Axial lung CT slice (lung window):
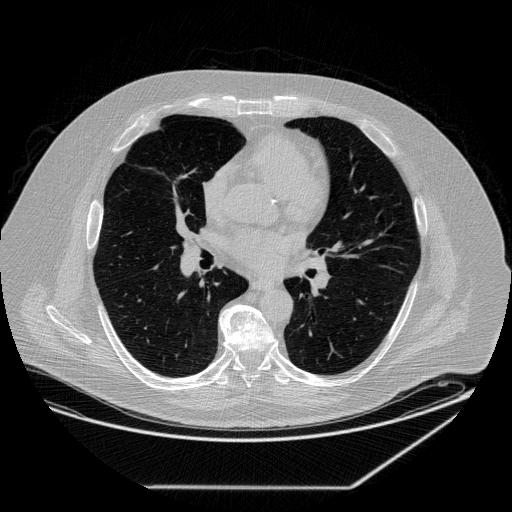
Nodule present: no